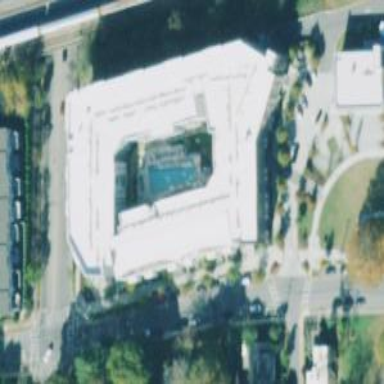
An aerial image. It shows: Building with white roof.